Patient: sex F, age 26
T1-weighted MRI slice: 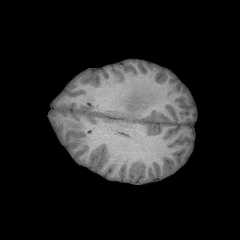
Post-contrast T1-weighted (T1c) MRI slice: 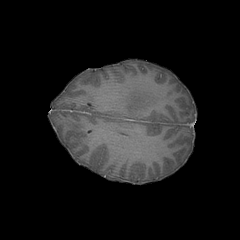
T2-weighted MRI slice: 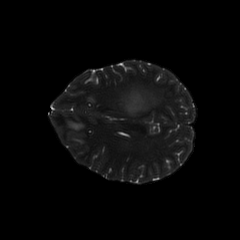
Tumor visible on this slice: yes
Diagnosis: Glioblastoma, IDH-wildtype
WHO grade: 4